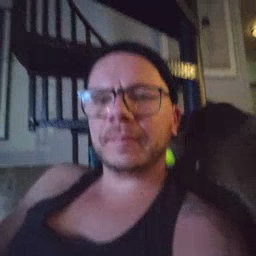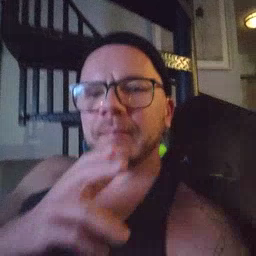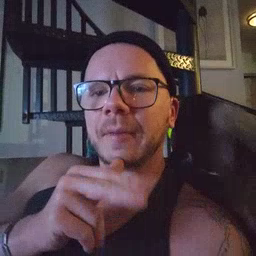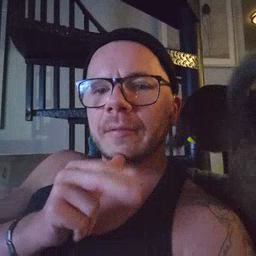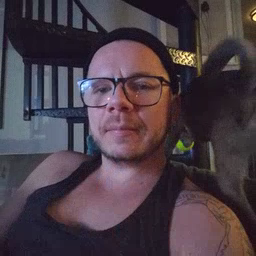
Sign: hen